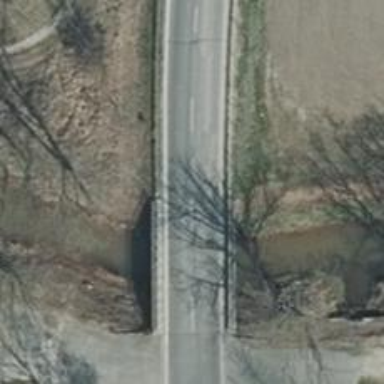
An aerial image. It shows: Secondary road with asphalt surface passing over bridge.